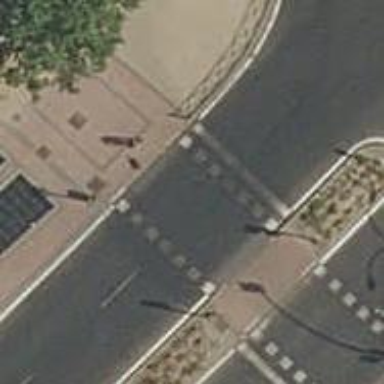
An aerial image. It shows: Road crossing with traffic signals.